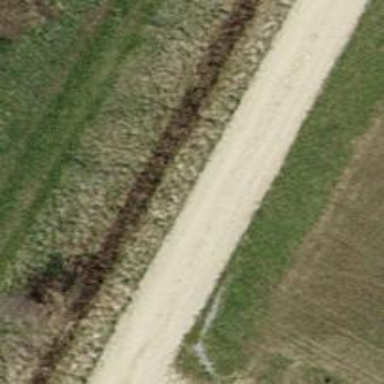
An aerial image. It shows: Track road with grade3 tracktype.